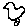
Label: bird